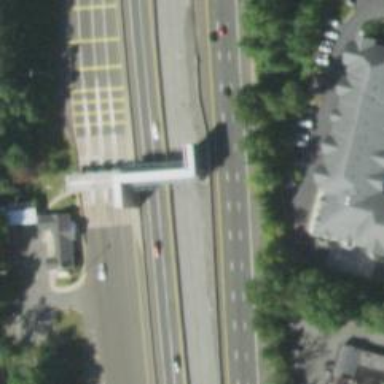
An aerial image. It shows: Toll gantry on the road.